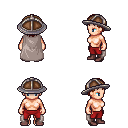
a pixel art fantasy rpg character, female body template, human, light skin, gray cape, red pants, brunette plain hairstyle, chain helm, maroon shoes, four views (front, back, left, right), 2x2 character sprite sheet, small pixel art, hard edges, no anti-aliasing